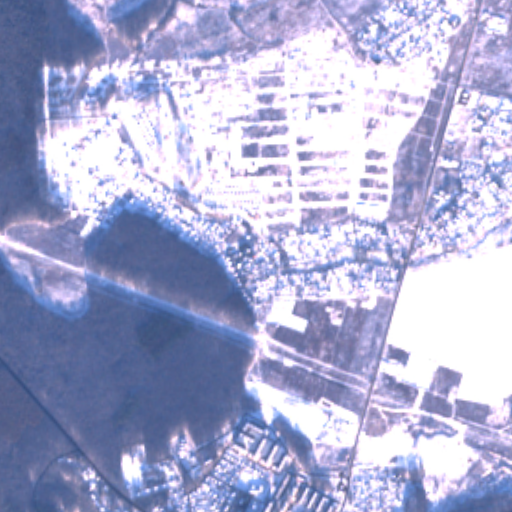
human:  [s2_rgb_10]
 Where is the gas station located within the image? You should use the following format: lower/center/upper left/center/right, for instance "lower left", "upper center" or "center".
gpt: The gas station is located in the lower right of the image.
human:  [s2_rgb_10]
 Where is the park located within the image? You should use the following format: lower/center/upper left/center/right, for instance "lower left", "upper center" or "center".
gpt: The park is located in the lower left of the image.
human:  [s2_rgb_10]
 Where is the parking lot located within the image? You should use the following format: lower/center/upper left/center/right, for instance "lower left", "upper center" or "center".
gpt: The parking lot is located in the lower center of the image.
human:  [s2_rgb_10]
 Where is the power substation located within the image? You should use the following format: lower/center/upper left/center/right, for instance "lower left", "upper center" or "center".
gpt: The power substation is located in the lower center of the image.
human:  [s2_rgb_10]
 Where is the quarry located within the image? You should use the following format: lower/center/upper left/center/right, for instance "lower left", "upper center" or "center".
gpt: The quarry is located in the lower right of the image.
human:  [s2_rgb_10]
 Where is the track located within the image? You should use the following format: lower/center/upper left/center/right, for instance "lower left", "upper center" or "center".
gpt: The track is located in the lower center of the image.
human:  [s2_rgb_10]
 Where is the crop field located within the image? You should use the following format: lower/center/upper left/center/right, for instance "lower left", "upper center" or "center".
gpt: There is no crop field in the image.